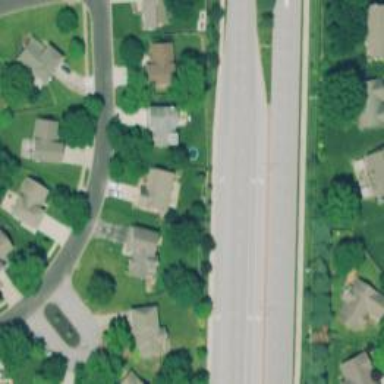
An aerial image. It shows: Road with dash markings.